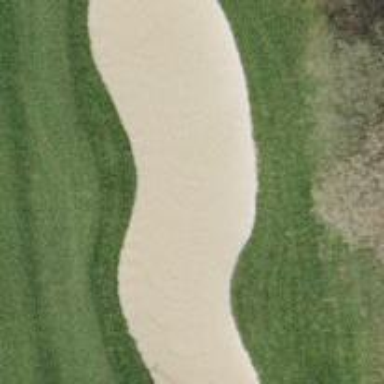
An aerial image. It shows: Sandy area is golf bunker.